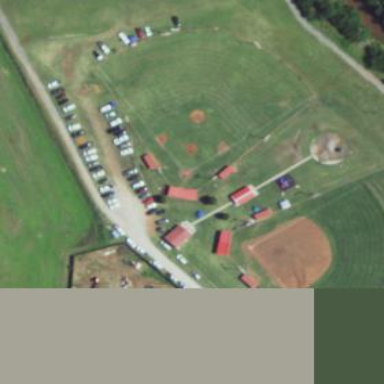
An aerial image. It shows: Baseball pitch enclosed by fence.